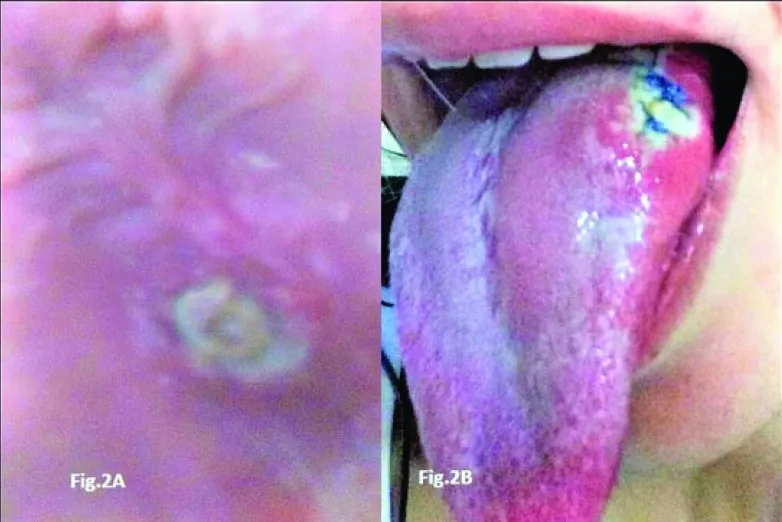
The recurrent aspects of the case both pictures were self-taken, one on hard palate and the other on the lateral border of the tongue, with the purpose of showing the recurrent nature of the present case.
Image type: medical_photograph (skin_photograph)